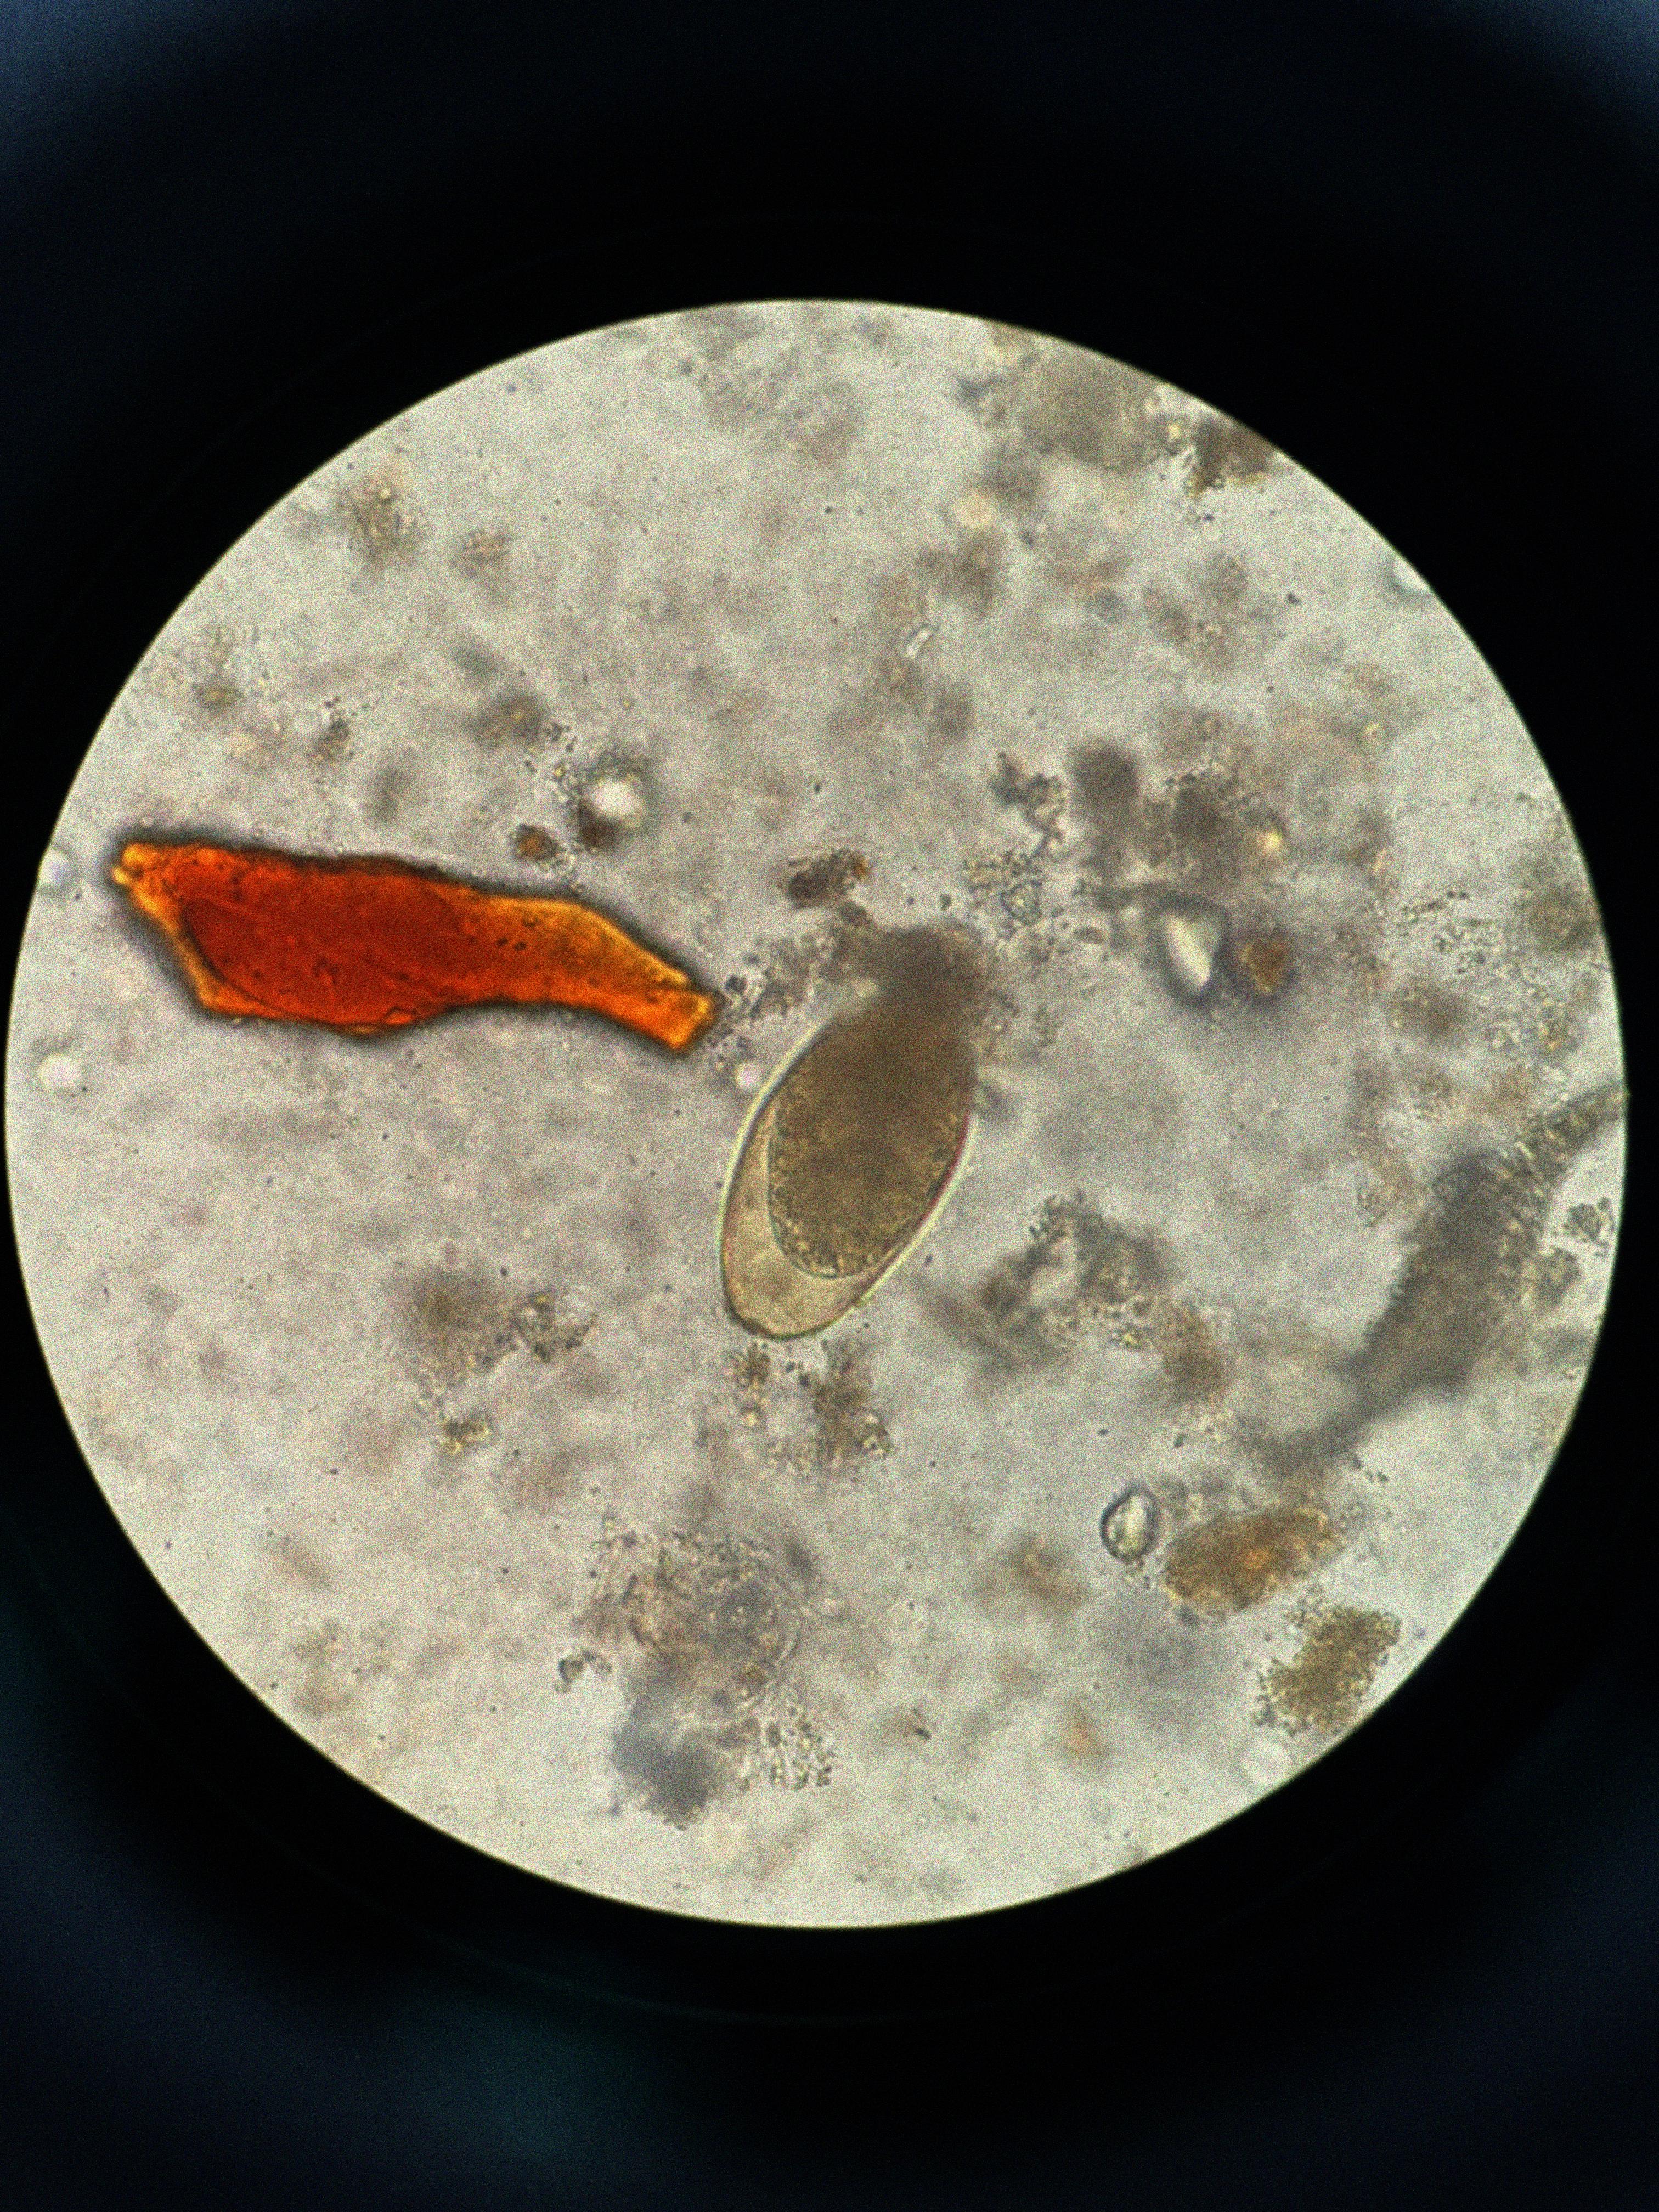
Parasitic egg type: Fasciolopsis buski